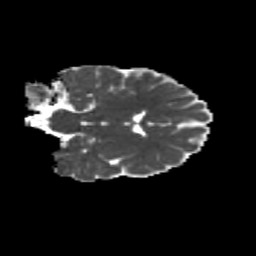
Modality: MD
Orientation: coronal
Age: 10
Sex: female
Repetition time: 9.512 s
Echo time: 0.089 s